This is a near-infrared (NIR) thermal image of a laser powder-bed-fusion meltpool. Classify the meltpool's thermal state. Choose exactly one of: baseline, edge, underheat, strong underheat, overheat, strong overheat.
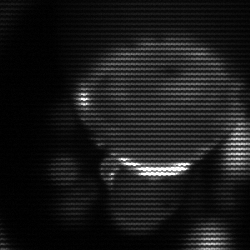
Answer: edge